Question: Is it possible to add marginal rug lines above bars? Using the data set below, how can you add 4 rug lines above Brazil, 8 above Canada, etc.
'''
ctryfees <- feesctry %>% group_by(country) %>% summarise(total = sum(fees))
library(ggplot2)
library(ggthemes)
ggplot(ctryfees, aes(x = country, y = total)) +
geom_bar(stat = "identity") + theme_tufte() +
ggtitle("Fees Paid Law Firms per Country
Number of Firms Paid
") +
labs(x = "", y = "") +
scale_y_continuous(label = dollar.format) +
geom_rug(data = feesctry, mapping = aes(x = country, y = firms), sides = "top")
'''
The code does not work after the scale_y_continuous line as it throws this error: 'Error: Discrete value supplied to continuous scale'

'''
> dput(feesctry)
structure(list(country = structure(c(1L, 1L, 1L, 1L, 2L, 3L,
4L, 4L, 5L, 5L, 6L, 2L, 2L, 2L, 2L, 2L, 2L, 2L, 6L, 6L, 3L, 3L,
3L, 3L), .Label = c("Brazil", "Canada", "China", "France", "Germany",
"UK"), class = "factor"), firms = structure(c(1L, 2L, 3L, 4L,
5L, 13L, 18L, 19L, 20L, 21L, 22L, 6L, 7L, 8L, 9L, 10L, 11L, 12L,
23L, 24L, 14L, 15L, 16L, 17L), .Label = c("brazil1", "brazil2",
"brazil3", "brazil4", "can1", "can2", "can3", "can4", "can5",
"can6", "can7", "can8", "china1", "china2", "china3", "china4",
"china5", "france1", "france2", "german1", "german2", "uk1",
"uk2", "uk3"), class = "factor"), fees = c(80000, 80000, 80000,
80000, 1e+05, 5e+05, 2e+05, 2e+05, 1e+05, 1e+05, 5e+05, 1e+05,
1e+05, 1e+05, 1e+05, 1e+05, 1e+05, 1e+05, 5e+05, 5e+05, 5e+05,
5e+05, 5e+05, 5e+05)), .Names = c("country", "firms", "fees"), row.names = c(NA,
-24L), class = "data.frame")
'''
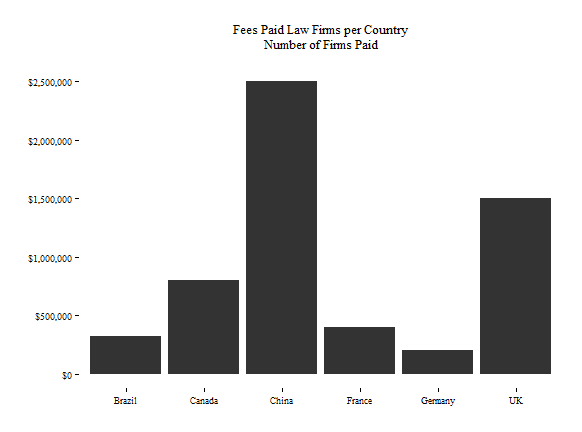
Answer: From
'''
p <-
ggplot(ctryfees, aes(x = country, y = total)) +
geom_bar(stat = "identity") + theme_tufte() +
ggtitle("Fees Paid Law Firms per Country
Number of Firms Paid
") +
labs(x = "", y = "") +
scale_y_continuous(label = dollar_format())
'''
you could try
'''
p + geom_rug(data = transform(feesctry, id = as.numeric(country)),
mapping = aes(x = ave(id, id, FUN = function(x)
x + scale(seq_along(x), scale = 50)),
y = 1),
sides = "top")
'''
or just
'''
p + geom_rug(data = feesctry,
mapping = aes(x = jitter(as.numeric(country)),
y = 1),
sides = "top")
'''